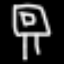
Label: chair